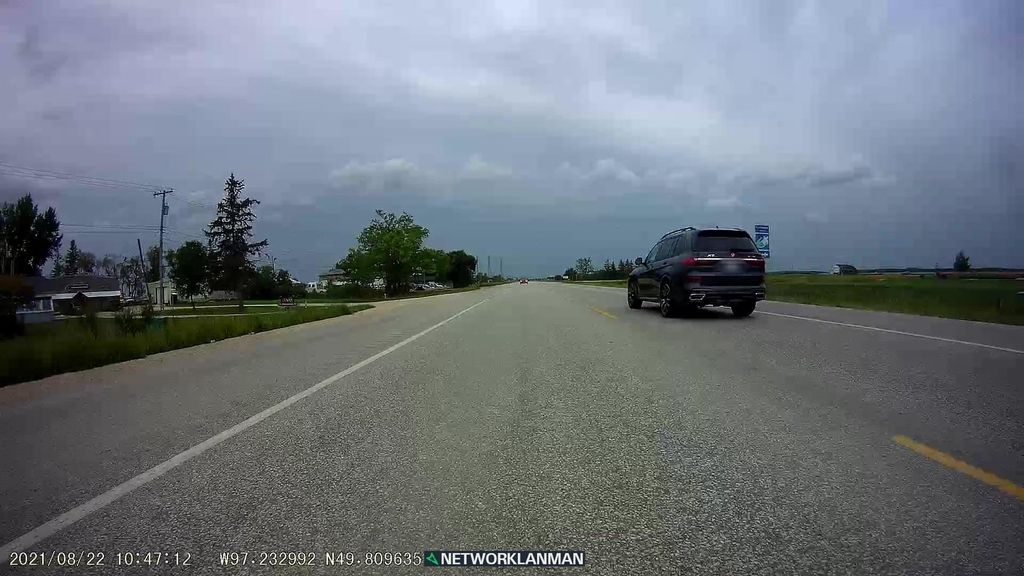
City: winnipeg